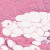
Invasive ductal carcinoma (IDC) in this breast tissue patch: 0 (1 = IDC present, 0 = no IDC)